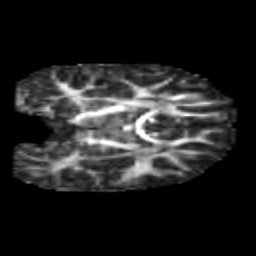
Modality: FA
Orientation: coronal
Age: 6
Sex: male
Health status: healthy